Interaction volume radius: 5 \u00c5
Interaction volume height: 20 \u00c5
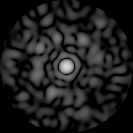
Disorder parameter: 0.8508